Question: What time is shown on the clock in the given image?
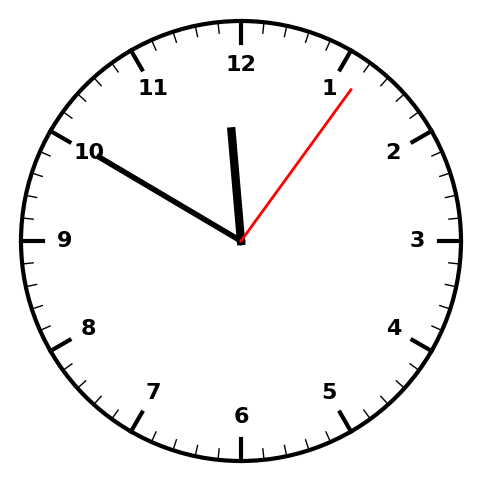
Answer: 11:50:06